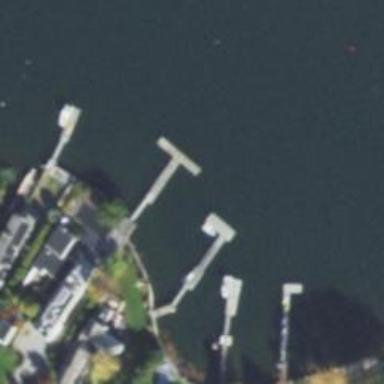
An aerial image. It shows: Man-made pier.